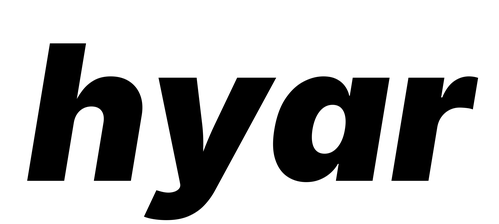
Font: Inter-Italic_Black_Italic